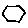
Label: hexagon